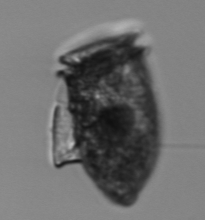
Label: Dinophysis_norvegica